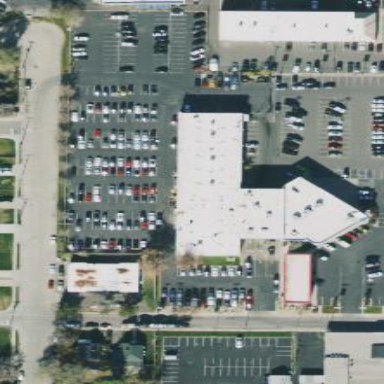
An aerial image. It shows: Retail area.